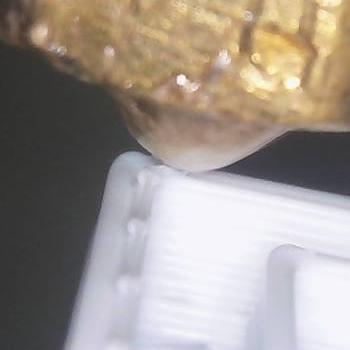
Flow rate: 33%